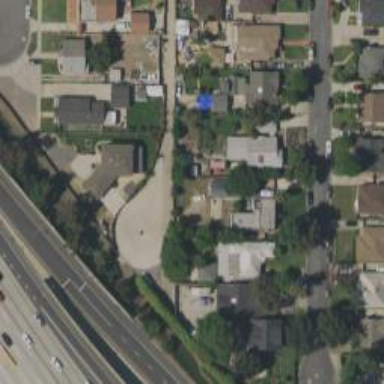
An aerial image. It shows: Alley classified as service road.